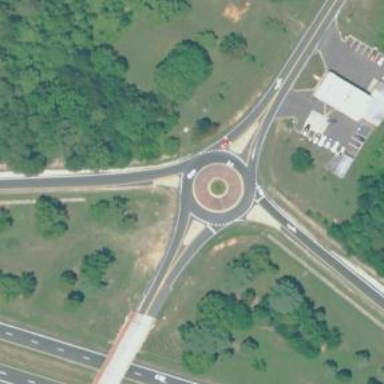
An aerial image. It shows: Secondary road made of asphalt leading to roundabout.